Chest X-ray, AP view. Patient: 45 years old, sex F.
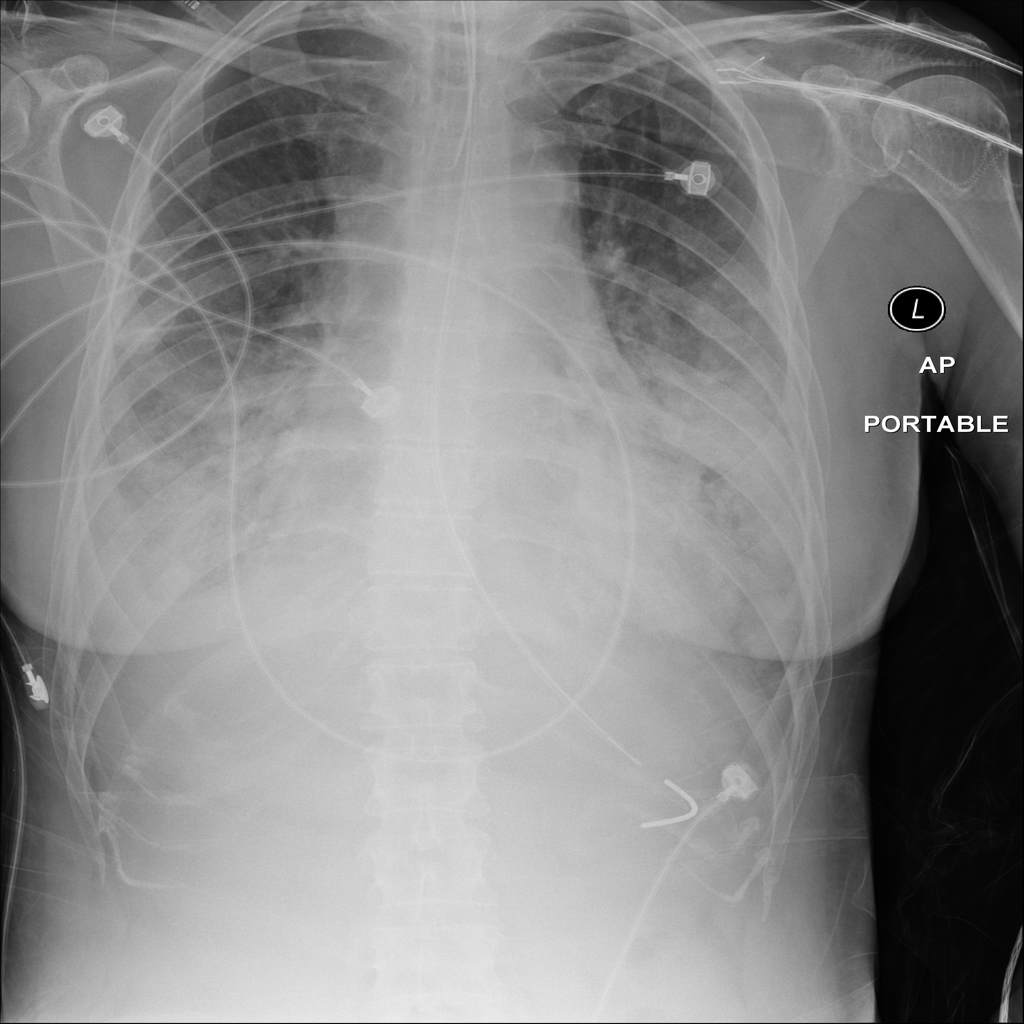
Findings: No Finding